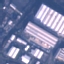
Land use / land cover class: Industrial